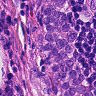
Metastatic tissue present: yes